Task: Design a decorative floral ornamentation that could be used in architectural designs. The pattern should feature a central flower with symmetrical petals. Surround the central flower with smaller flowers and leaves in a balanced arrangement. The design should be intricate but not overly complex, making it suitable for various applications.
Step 1186:
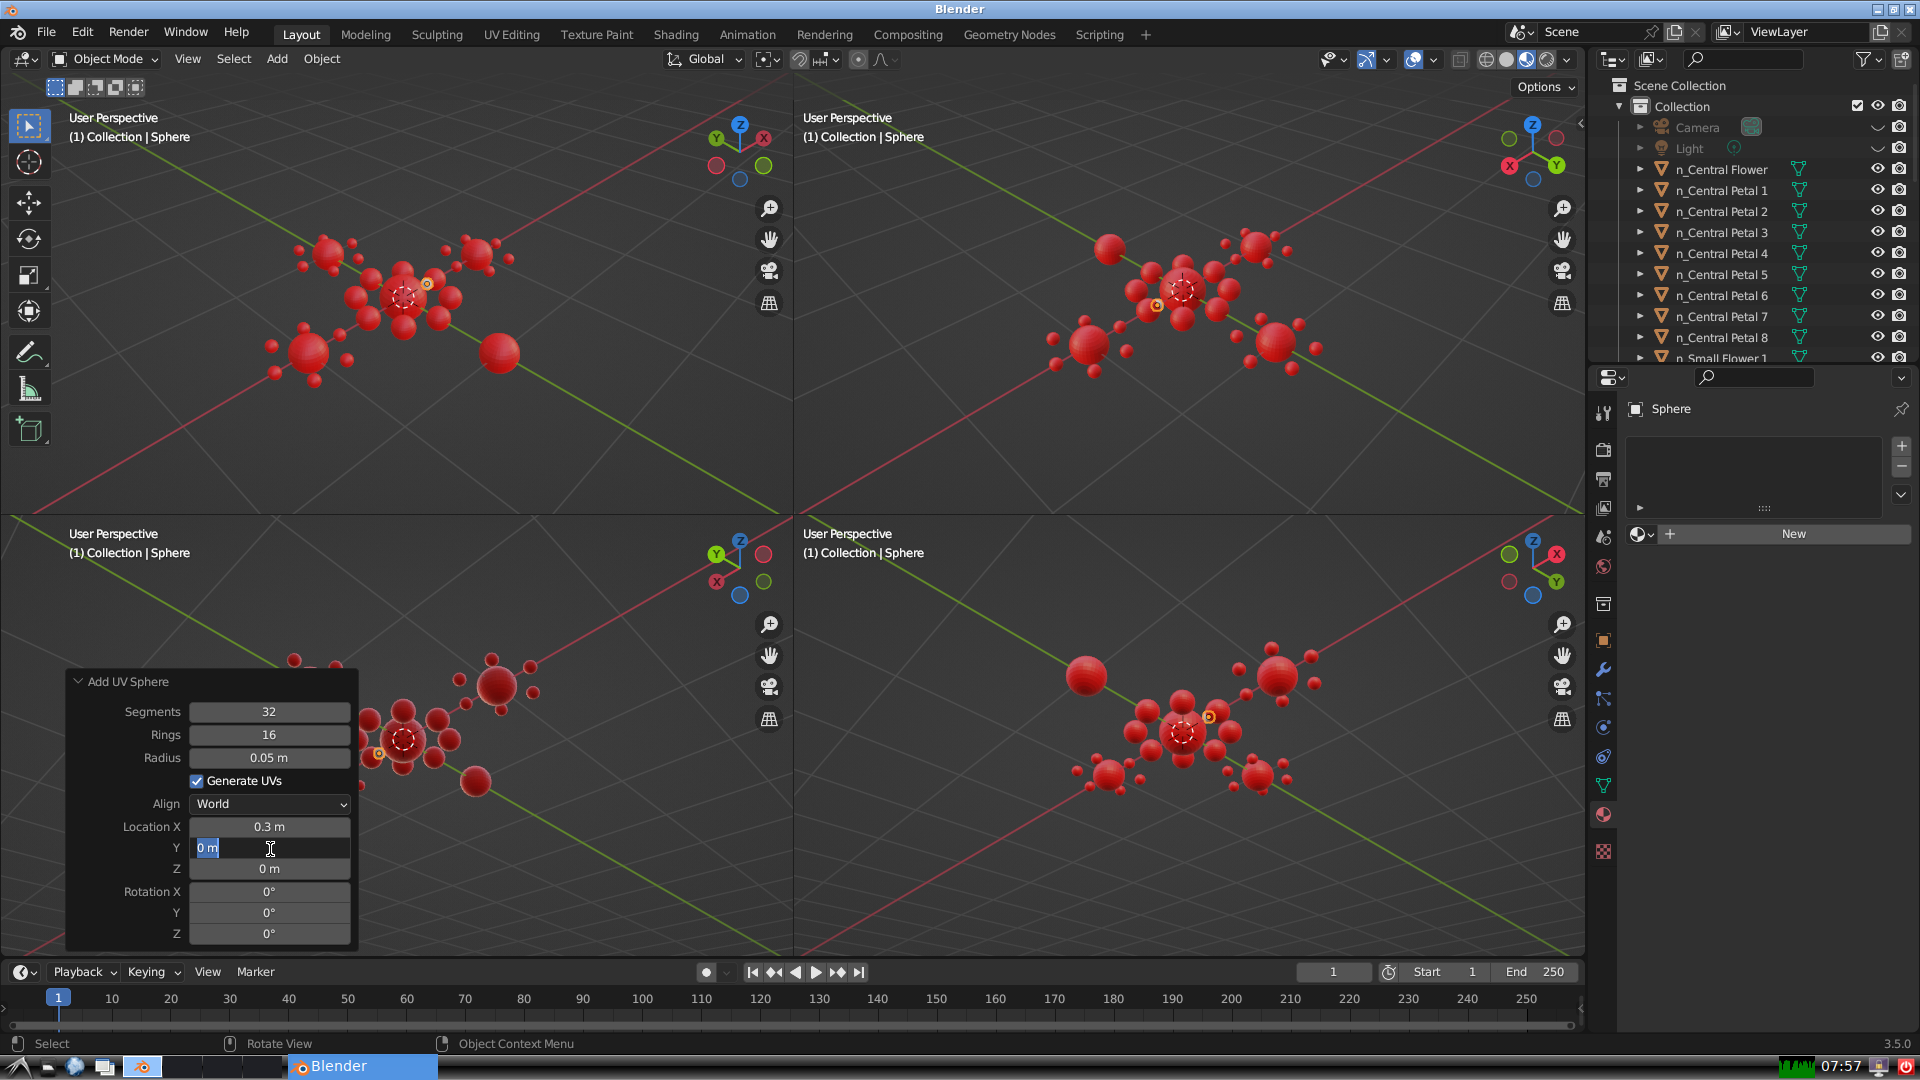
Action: input_text: -1.0